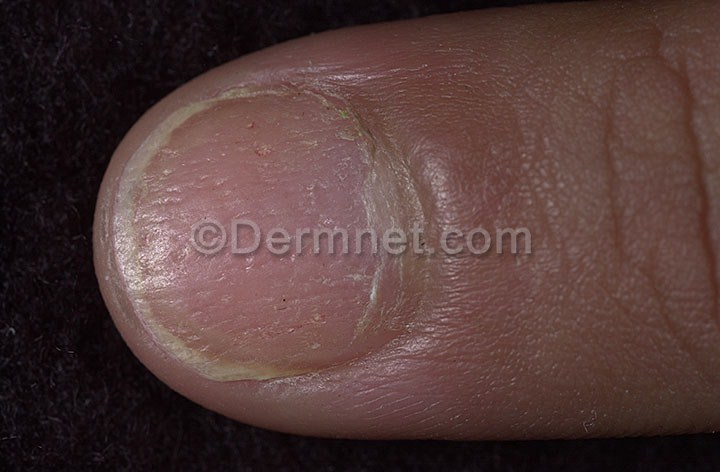
Disease: Nail Fungus and other Nail Disease